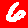
Digit: 6